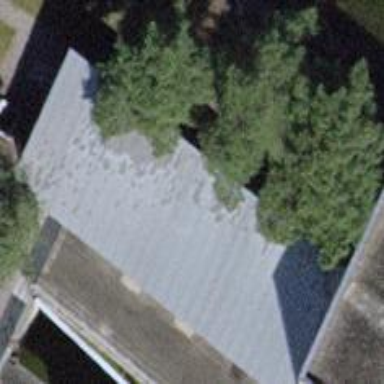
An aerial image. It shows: View of roof of building.